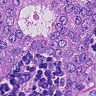
Metastatic tissue present: yes